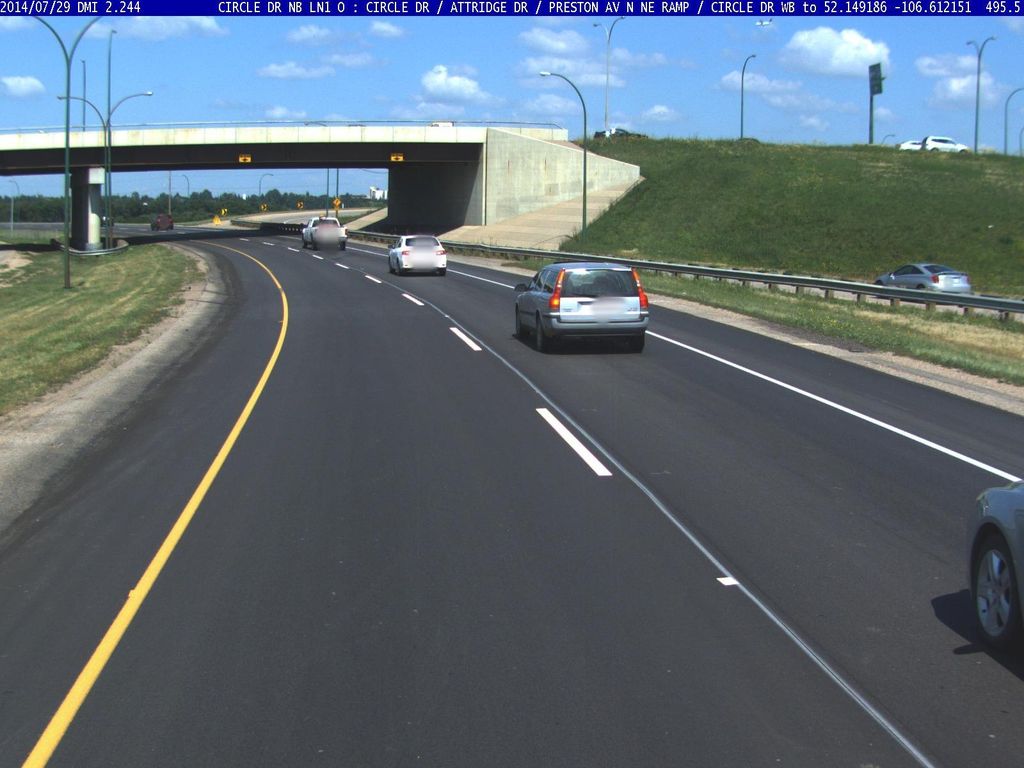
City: saskatoon